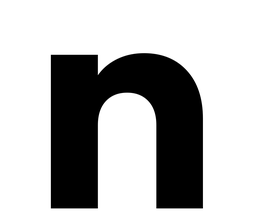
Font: Poppins-Bold